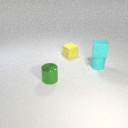
small cyan rubber cylinder in front of small yellow rubber cube